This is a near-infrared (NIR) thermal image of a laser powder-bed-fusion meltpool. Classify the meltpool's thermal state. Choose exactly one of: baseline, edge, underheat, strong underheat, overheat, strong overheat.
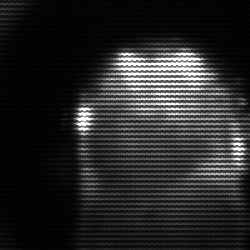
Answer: baseline